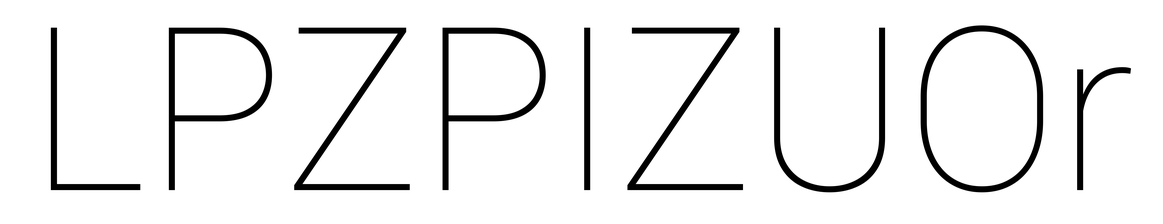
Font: Roboto_Thin